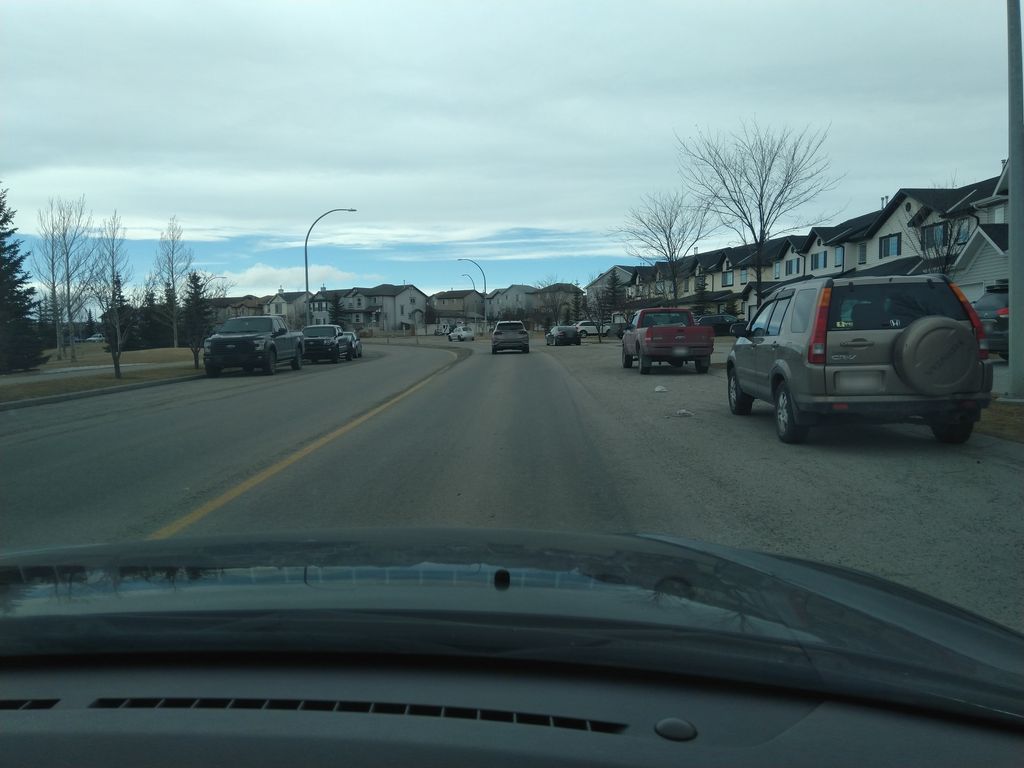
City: calgary